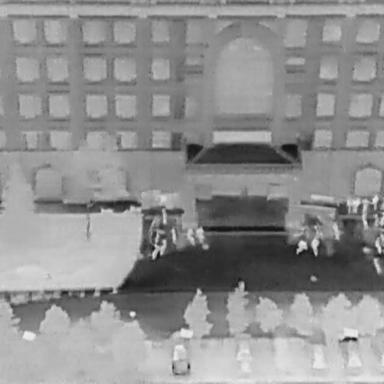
There are 23 objects shown in the infrared image, including four Cars, and 19 Bicycles.